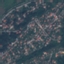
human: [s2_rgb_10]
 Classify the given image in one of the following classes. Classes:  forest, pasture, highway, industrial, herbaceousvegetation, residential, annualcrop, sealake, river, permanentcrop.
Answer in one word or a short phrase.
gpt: Residential